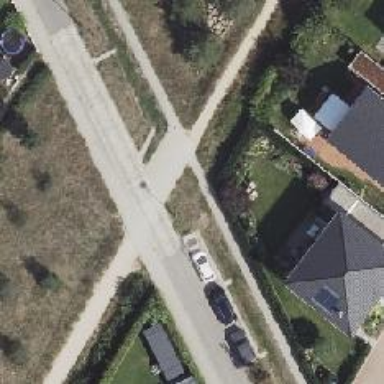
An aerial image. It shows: Footway along the road.